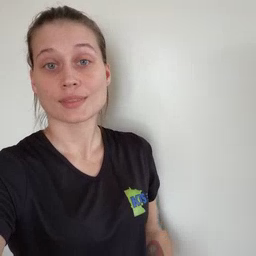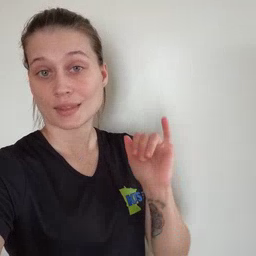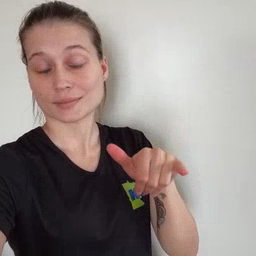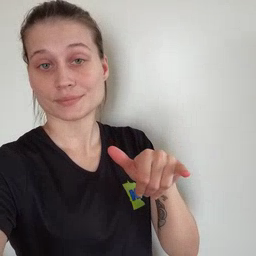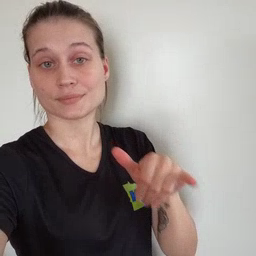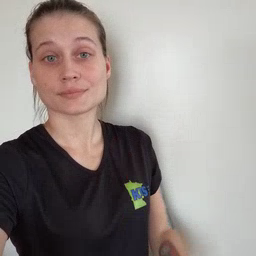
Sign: that